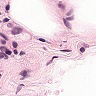
Metastatic tissue present: yes